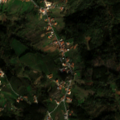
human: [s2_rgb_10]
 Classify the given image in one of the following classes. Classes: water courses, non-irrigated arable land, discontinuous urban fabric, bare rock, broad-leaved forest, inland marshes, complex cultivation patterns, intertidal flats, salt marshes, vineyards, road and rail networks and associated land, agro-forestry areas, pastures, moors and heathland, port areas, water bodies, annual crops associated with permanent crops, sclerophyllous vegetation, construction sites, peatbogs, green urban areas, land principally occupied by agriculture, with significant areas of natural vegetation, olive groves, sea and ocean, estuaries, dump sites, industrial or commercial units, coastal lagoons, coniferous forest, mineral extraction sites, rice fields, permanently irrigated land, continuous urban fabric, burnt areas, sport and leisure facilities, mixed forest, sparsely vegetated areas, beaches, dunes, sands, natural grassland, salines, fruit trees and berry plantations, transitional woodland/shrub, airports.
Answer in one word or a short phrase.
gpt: complex cultivation patterns, land principally occupied by agriculture, with significant areas of natural vegetation, mixed forest